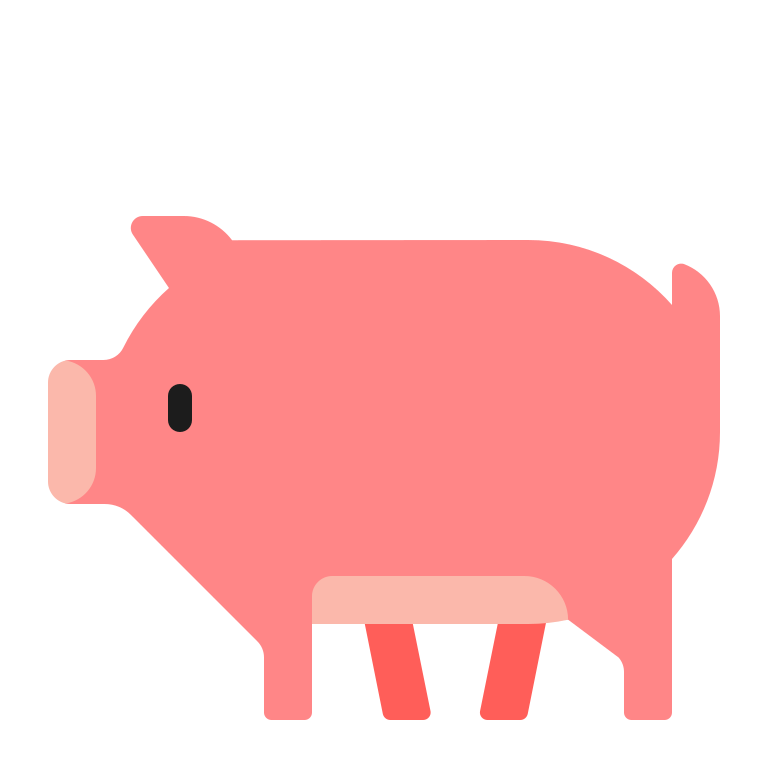
pig flat